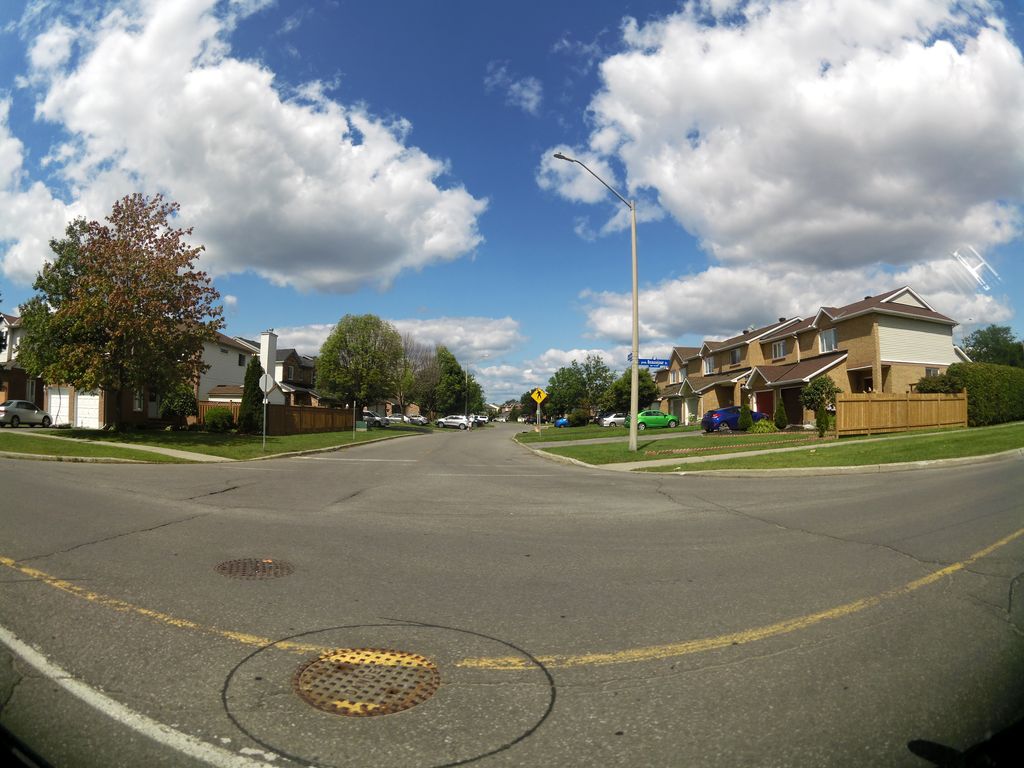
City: ottawa-gatineau